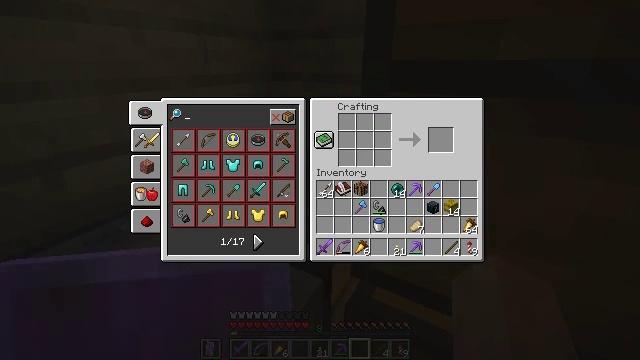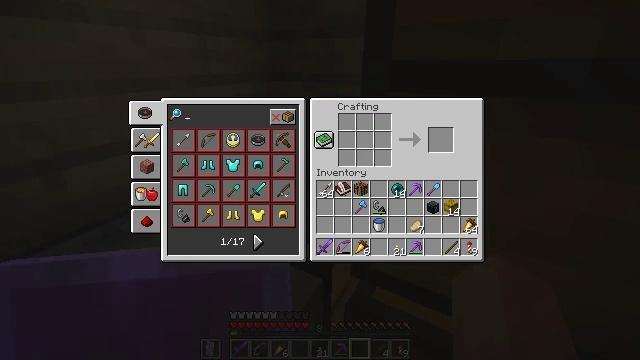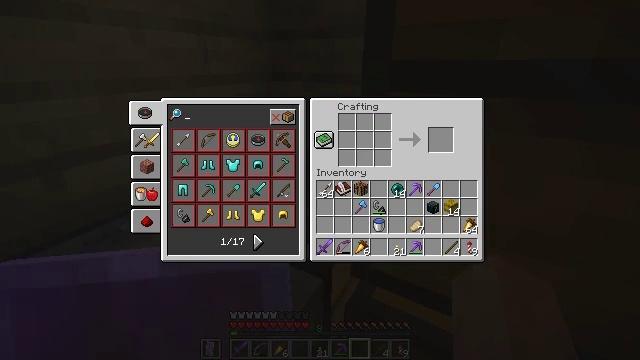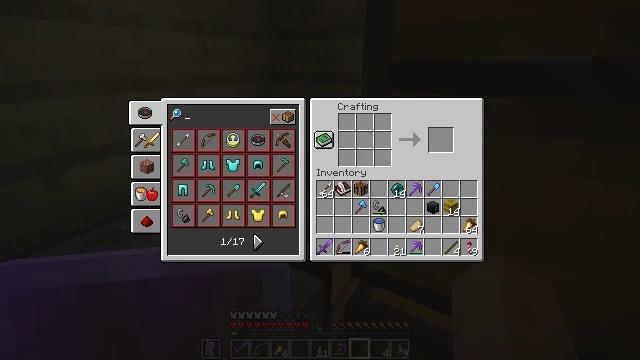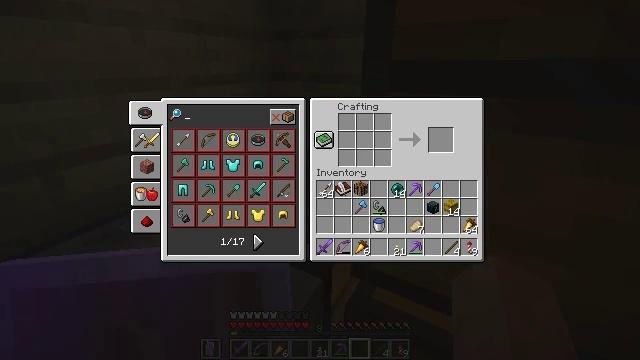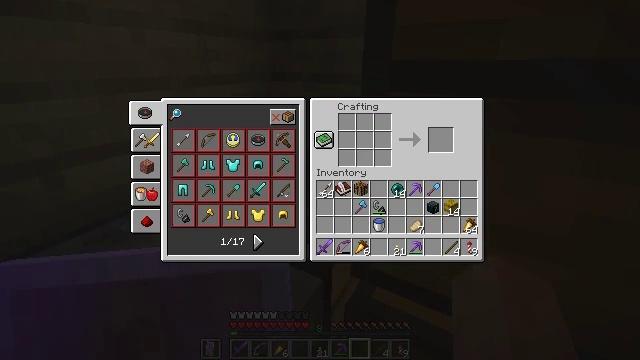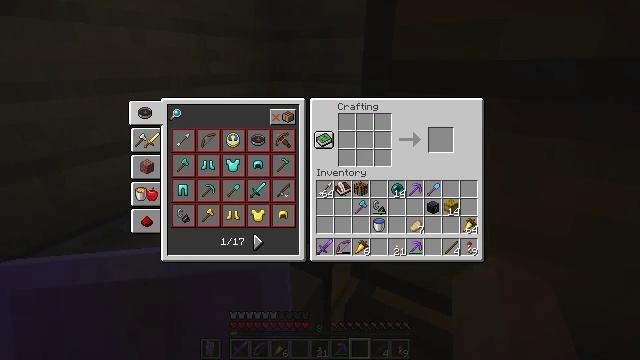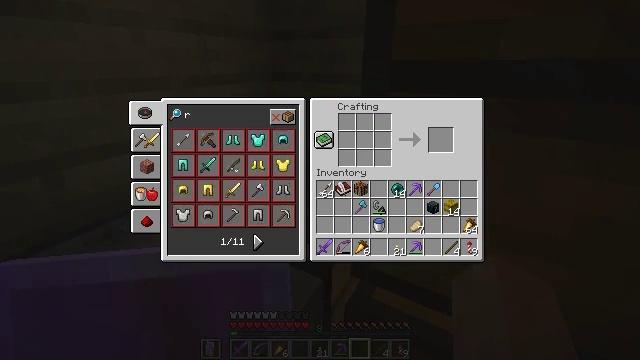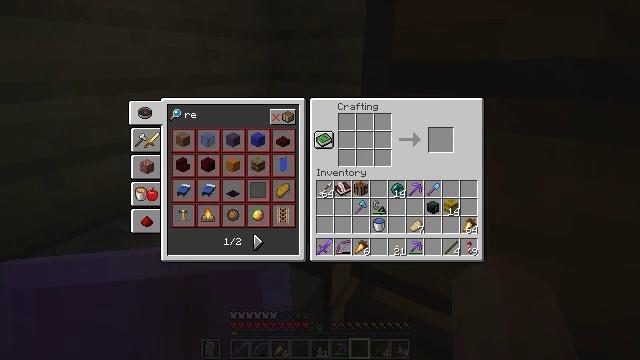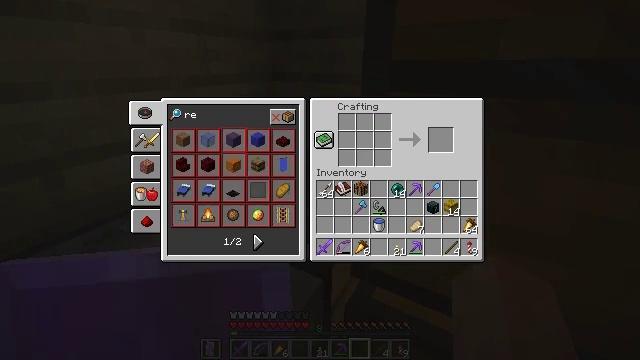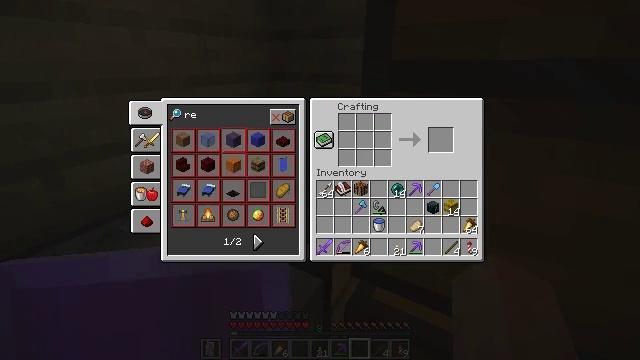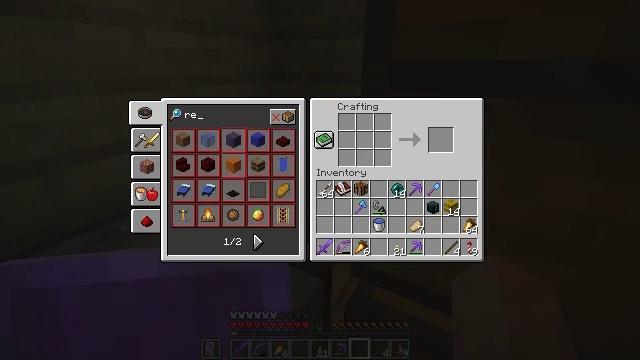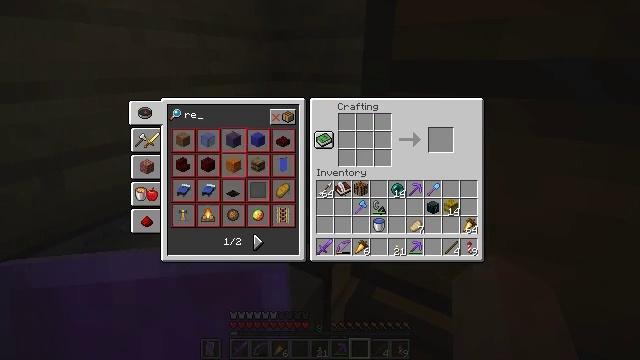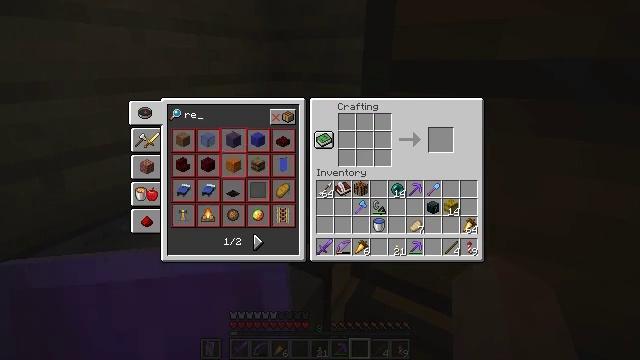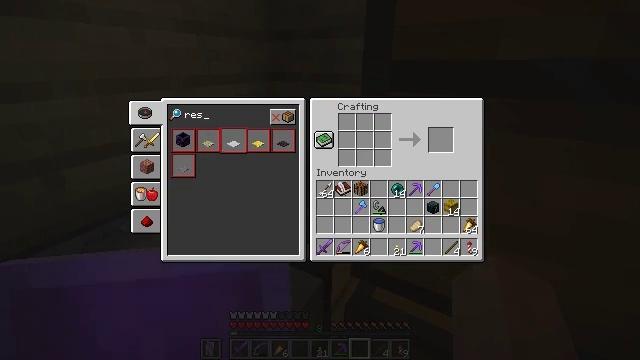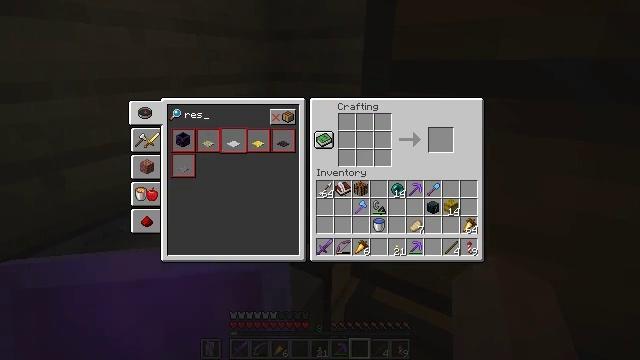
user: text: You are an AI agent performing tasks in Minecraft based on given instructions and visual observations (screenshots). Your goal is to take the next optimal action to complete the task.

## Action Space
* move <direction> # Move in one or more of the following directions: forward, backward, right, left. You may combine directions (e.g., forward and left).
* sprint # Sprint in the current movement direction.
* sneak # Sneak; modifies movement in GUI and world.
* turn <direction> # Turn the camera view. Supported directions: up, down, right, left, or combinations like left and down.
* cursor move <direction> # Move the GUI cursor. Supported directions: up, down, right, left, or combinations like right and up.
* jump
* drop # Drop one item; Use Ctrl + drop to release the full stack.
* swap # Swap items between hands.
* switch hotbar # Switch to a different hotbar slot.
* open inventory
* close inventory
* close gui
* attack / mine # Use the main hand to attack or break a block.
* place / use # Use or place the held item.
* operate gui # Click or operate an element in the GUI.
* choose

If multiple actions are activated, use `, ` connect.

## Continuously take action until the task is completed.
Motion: motion action
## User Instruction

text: Open the crafting menu and craft a respawn anchor.
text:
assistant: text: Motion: no_op
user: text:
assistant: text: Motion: no_op
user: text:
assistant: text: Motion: no_op
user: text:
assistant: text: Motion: no_op
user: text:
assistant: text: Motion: no_op
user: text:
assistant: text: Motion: no_op
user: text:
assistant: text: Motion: no_op
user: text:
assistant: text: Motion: no_op
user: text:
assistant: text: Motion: no_op
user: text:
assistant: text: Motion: no_op
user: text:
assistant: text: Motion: no_op
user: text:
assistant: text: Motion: no_op
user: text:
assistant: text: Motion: no_op
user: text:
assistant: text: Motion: move back
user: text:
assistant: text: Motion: move back
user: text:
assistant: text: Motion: no_op
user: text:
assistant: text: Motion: no_op
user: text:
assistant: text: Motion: no_op
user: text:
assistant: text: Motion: no_op
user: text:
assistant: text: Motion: no_op
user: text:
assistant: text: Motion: no_op
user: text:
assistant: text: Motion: no_op
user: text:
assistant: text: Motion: no_op
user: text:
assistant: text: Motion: no_op
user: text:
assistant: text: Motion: no_op
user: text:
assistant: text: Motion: no_op
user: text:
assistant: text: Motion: no_op
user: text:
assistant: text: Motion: no_op
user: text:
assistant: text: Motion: no_op
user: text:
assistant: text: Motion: no_op